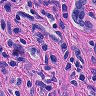
Metastatic tissue present: yes